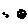
Label: moon